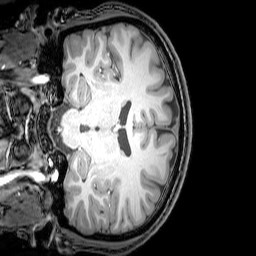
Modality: T1w
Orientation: coronal
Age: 22
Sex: male
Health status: healthy
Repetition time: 0.081 s
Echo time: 0.037 s